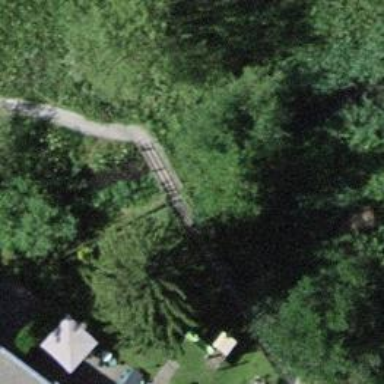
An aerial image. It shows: Footway bridge.